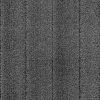
Atmospheric dust classification: dusty